Field crop: tomato
Growth stage: 1
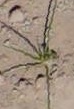
Species: cyperus